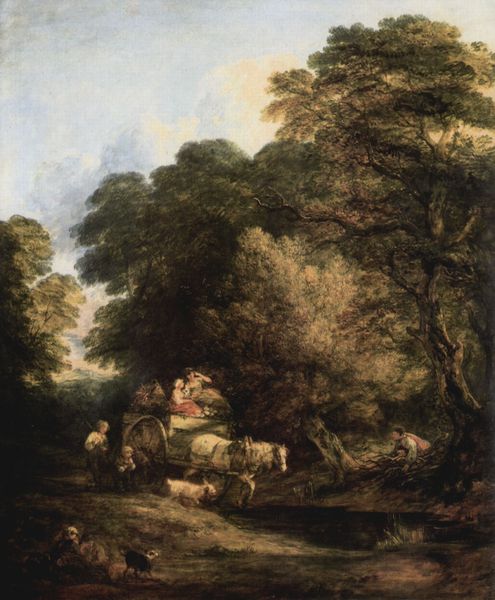
Titel: Der Marktkarren
Künstler: Thomas Gainsborough
Standort: London
Institution: Tate Gallery
Schlagwörter: baum, blau, blätter, dunkel, gemälde, himmel, laub, mann, rubens, schatten, wasser, weiß, wolken, bäume, frauen, gelb, grün, landschaft, menschen, see, sitzen, teich, äste, abend, braun, femmes, frau, hell, hintergrund, licht, männer, schwarz, strasse, gras, hund, hunde, tier, tiere, weg, wiese, wolke, beige, leute, malerei, rembrandt, stein, holland, öl, ast, bach, erde, horizont, natur, stamm, wind, gewässer, pfad, figur, familie, kind, blatt, england, wald, arbeit, bauern, karren, kinder, pferd, pferde, räder, reiten, pfütze, gepäck, laufen, allee, pause, rast, kutsche, figuren, ladung, rad, wagen, wagenrad, romantik, constable, staffage, wild, finster, homme, junge, bauer, schaf, schwein, idyllisch, lichtung, kutscher, schimmel, fahren, chien, romantisch, tümpel, ross, laubwerk, landwirtschaft, bettler, tränke, watteau, balu, räuber, sitzender, gespann, hohlweg, ochse, hirten, ziege, arbre, ciel, nature, paysage, brau, peinture, cheval, chevaux, wasserstelle, klassisch, waagen, ziegen, enfants, paysans, campagne, fuhrwerk, matsch, enfant, pferdewagen, bukolisch, huile, arbres, chariot, chemin, steinen, animaux, bollerwagen, forêt, wegen, hommes, mulde, rencontre, zugpferd, pferdefuhrwerk, route, scène, charette, gainsborough, mare, troupeau, marre, 19. jahrhundert, 18. jahrhundert, pferdekutsche wald bäume, baumfreund, sser, scene de genre, iddylisch, chèvre, charriot